Current action and preconditions to check: trajectory_clear

Your task: For each precondition in the list above, predict whether it will hold at this action.

Consider the current scene as observed from the mobile robot's camera, and analyze the predicted future states of all dynamic agents (e.g., people, animals, vehicles, or any moving entities) within the NEXT SECOND.

IMPORTANT: Only answer "very likely" if you are absolutely certain—based on strong, clear evidence—that a dynamic agent will violate the precondition in the predicted future state. Do NOT answer "very likely" for unlikely, ambiguous, or low-probability risks.

Ask yourself for each precondition: Is there a high probability, with clear and convincing evidence, that the predicted future states of any dynamic agent will interfere with the predicted future state of the currently executing action within the NEXT SECOND, causing that precondition to fail?

Assess the risk level based on these predictions. Use "likely" or "very likely" if motions create a clear risk of interference.

Use "neutral" or "improbable" if agents are nearby but their predicted paths are clearly diverging or non-conflicting.

Failure Risk Categories: "very improbable", "improbable", "neutral", "likely", "very likely"

Answer Format: Output ONLY the probability_of_failure value from these categories: "very improbable", "improbable", "neutral", "likely", "very likely"

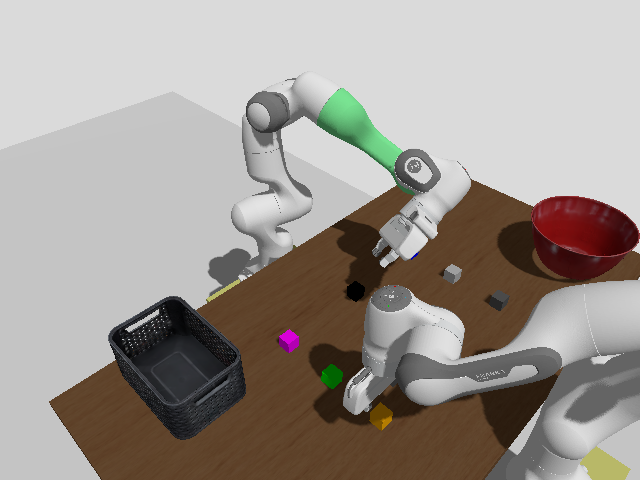

Answer: very improbable